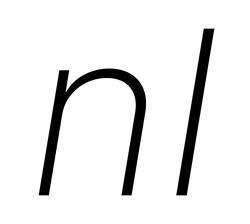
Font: Inter-Italic_ExtraLight_Italic